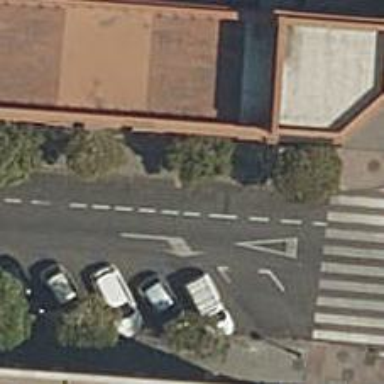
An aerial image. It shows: Taxi stand.